I will show an image sequence of human cooking. I have annotated the images with numbered circles. Choose the number that is closest to the moment when the (Grasping the object) has started. You are a five-time world champion in this game. Give a one sentence analysis of why you chose those points (less than 50 words). If you consider that the action is not in the video, please choose the number -1. Provide your answer at the end in a json file of this format: {"points": []}
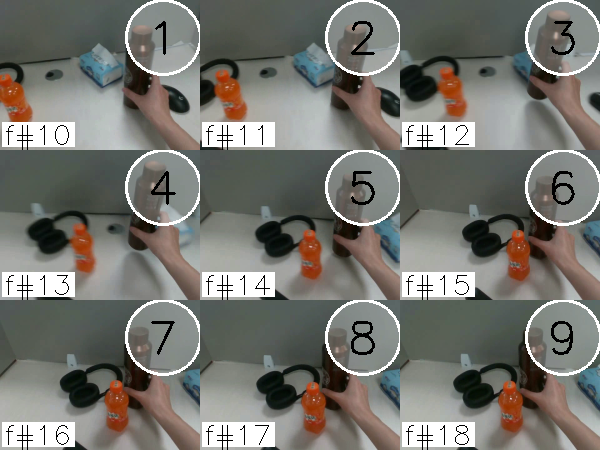
Frame 1 shows the clearest moment of hand-object contact.
{"points": [1]}